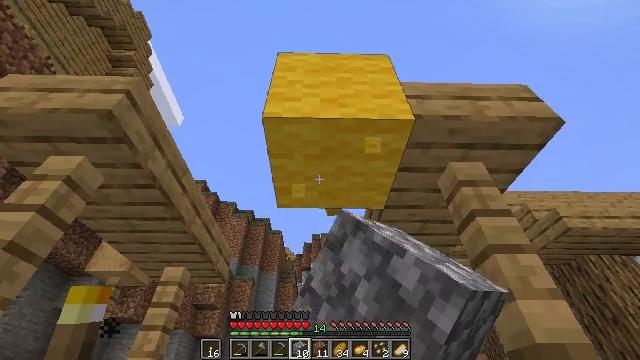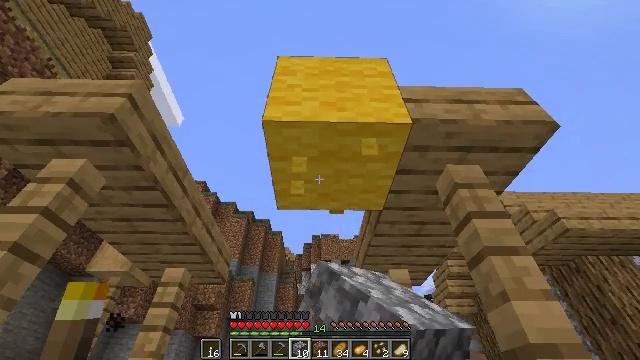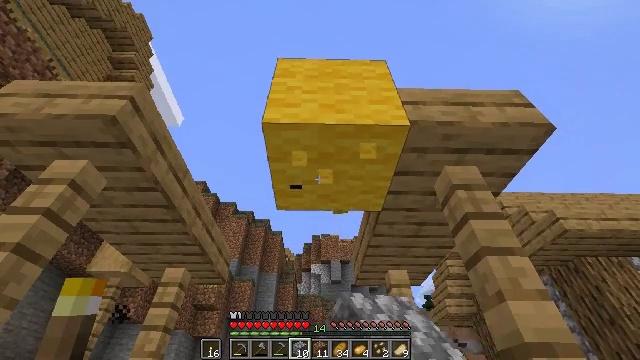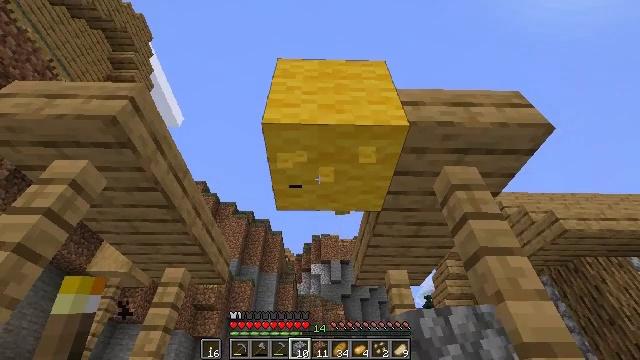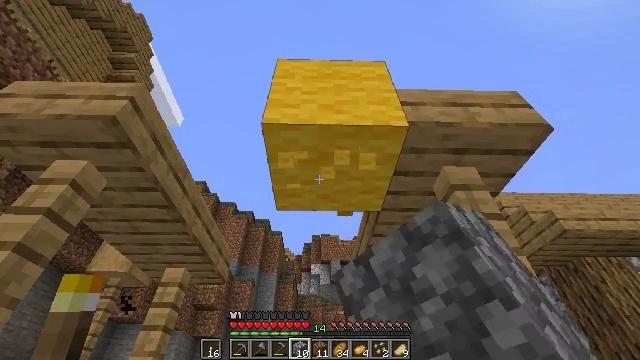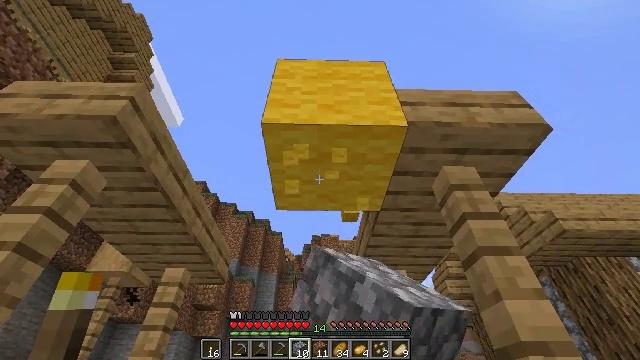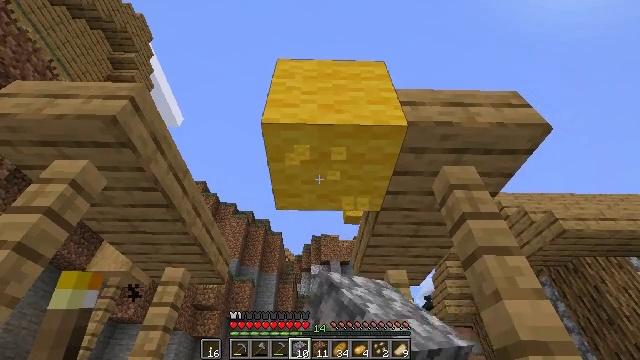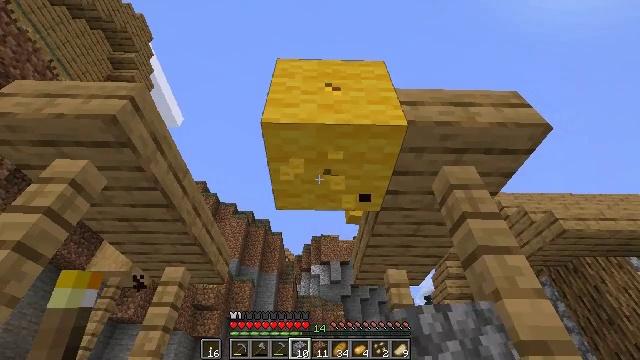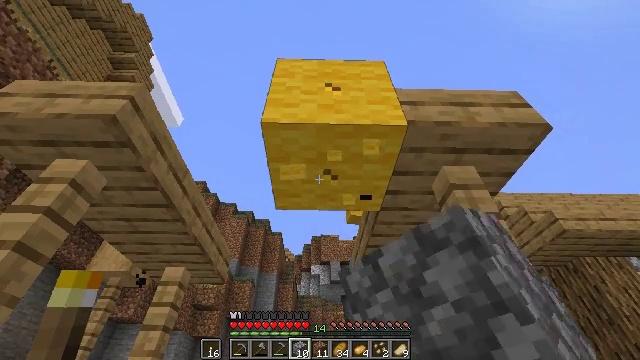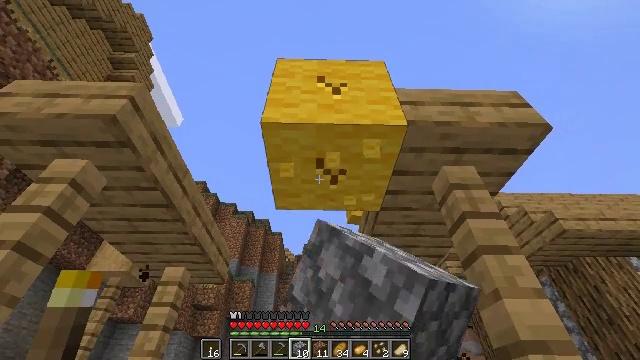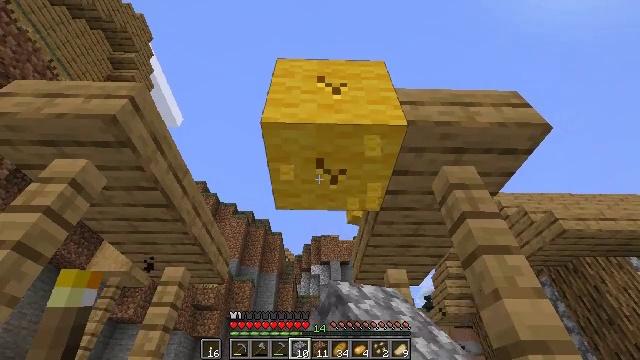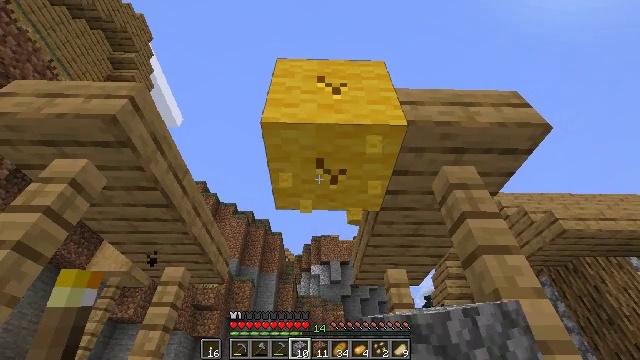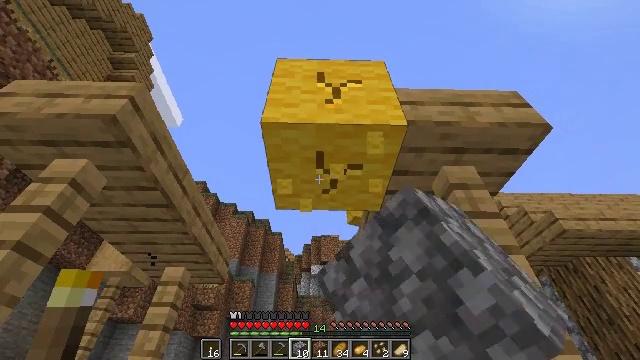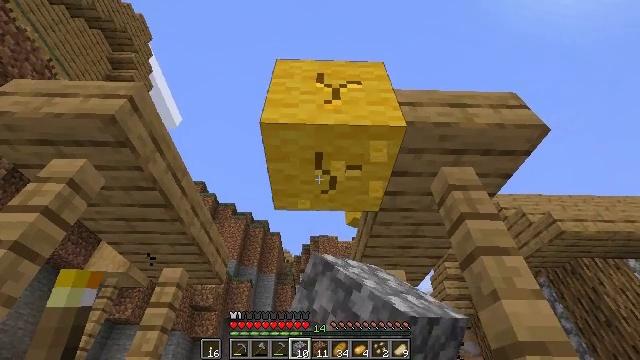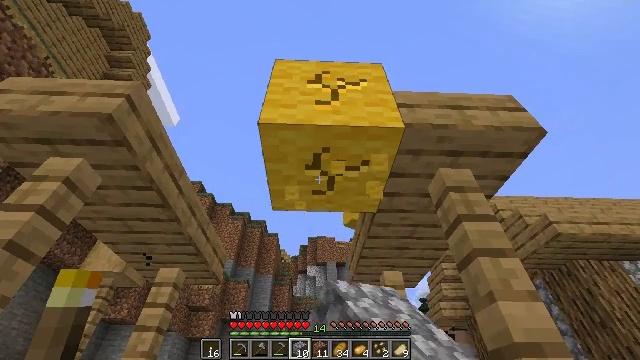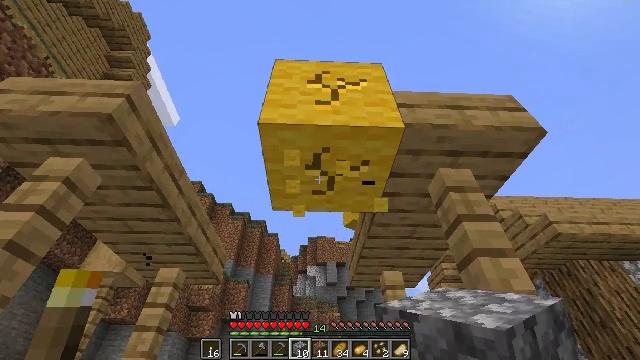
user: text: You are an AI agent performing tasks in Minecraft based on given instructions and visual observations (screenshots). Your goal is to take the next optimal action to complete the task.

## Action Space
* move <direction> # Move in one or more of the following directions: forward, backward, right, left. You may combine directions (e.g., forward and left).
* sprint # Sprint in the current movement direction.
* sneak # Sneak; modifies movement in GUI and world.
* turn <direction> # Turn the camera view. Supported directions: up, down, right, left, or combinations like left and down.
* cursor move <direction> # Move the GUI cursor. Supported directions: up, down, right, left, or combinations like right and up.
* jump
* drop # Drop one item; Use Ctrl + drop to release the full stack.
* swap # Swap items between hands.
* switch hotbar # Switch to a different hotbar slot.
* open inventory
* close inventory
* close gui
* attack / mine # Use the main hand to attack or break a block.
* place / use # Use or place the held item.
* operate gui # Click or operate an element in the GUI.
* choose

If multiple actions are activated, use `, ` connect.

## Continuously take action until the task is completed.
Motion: motion action
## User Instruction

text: Gather yellow wool from a structure.
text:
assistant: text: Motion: attack / mine
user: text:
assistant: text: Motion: attack / mine
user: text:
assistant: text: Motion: attack / mine
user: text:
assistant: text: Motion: attack / mine
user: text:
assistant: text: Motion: attack / mine
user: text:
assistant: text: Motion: attack / mine
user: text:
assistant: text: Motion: attack / mine
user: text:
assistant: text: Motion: attack / mine
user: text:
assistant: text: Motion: attack / mine
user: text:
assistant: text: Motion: attack / mine
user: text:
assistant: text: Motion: attack / mine
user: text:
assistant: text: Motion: attack / mine
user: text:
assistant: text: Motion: attack / mine
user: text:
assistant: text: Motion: attack / mine
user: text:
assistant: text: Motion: attack / mine
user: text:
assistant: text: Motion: attack / mine
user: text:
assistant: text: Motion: attack / mine
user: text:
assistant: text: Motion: attack / mine
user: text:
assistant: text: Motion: attack / mine
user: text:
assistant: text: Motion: attack / mine
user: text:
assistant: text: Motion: attack / mine
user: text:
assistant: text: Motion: attack / mine
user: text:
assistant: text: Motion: attack / mine
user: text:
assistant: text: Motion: attack / mine
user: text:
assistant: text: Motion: attack / mine
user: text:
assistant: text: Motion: attack / mine
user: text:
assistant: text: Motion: attack / mine
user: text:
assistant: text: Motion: attack / mine
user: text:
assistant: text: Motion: attack / mine
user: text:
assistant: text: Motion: move forward, attack / mine